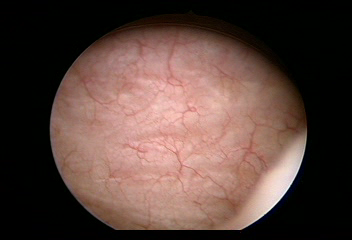
Modality: WLC
Class: Normal mucosa
Bladder cancer association: No